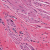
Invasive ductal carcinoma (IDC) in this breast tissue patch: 0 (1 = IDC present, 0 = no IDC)